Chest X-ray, PA view. Patient: 15 years old, sex M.
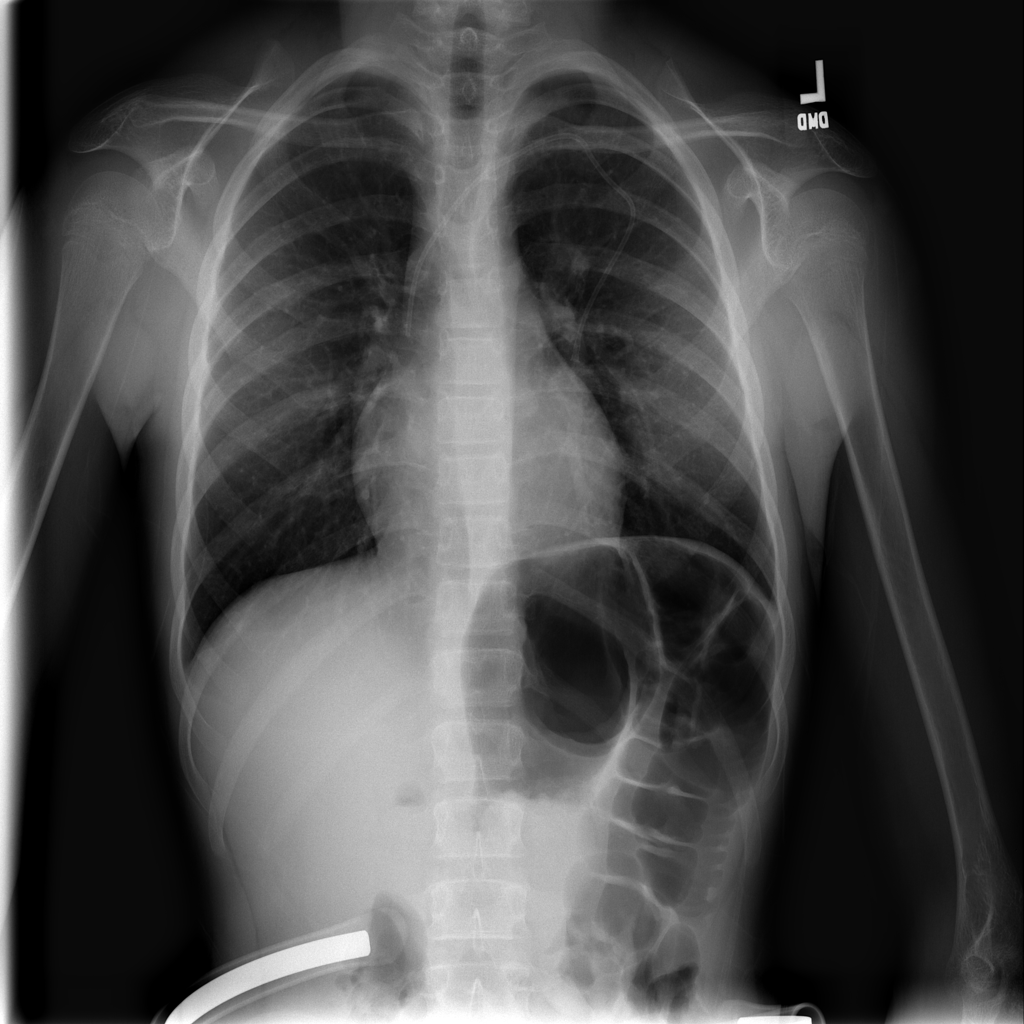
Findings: No Finding